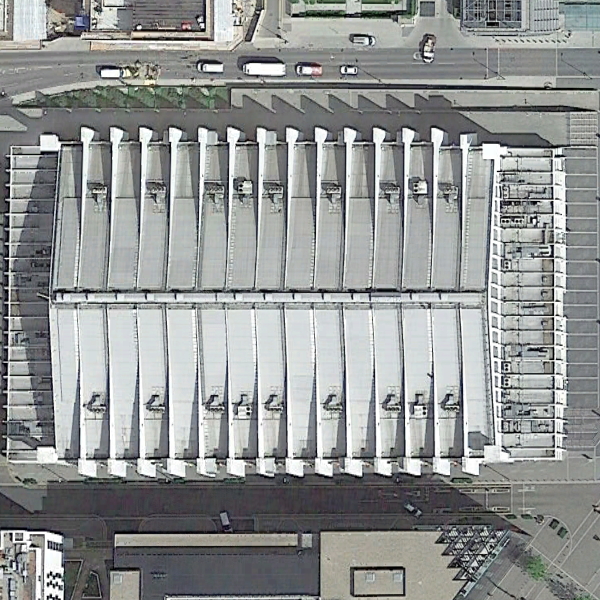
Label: Center